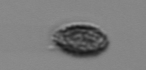
Label: Pseudochattonella_farcimen